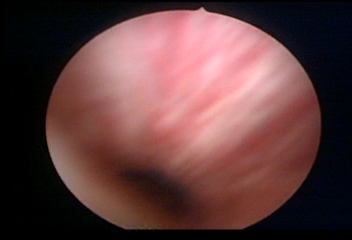
Modality: WLC
Class: Normal mucosa
Bladder cancer association: No